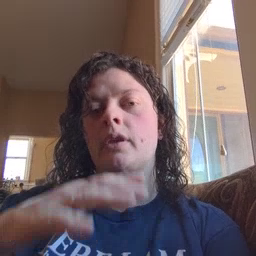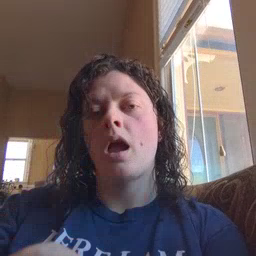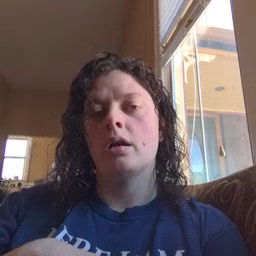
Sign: on